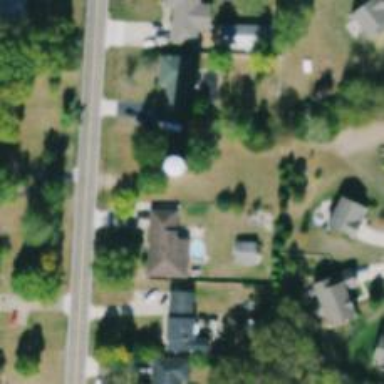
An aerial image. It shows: Water tower that is man-made.